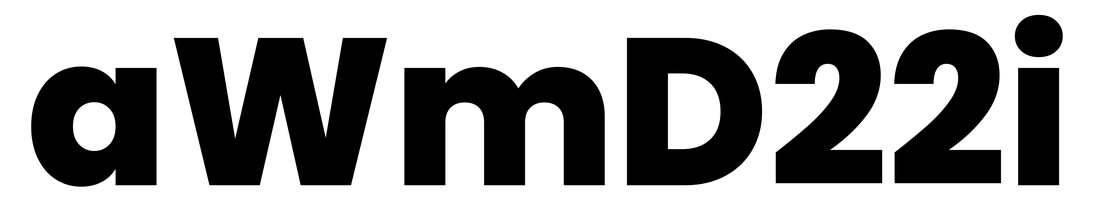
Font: Poppins-ExtraBold